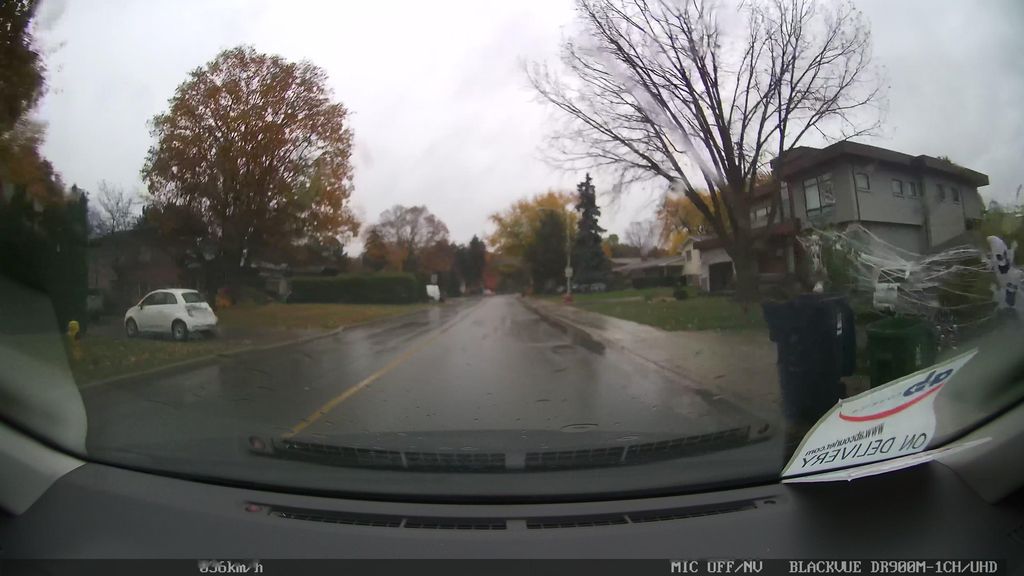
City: toronto